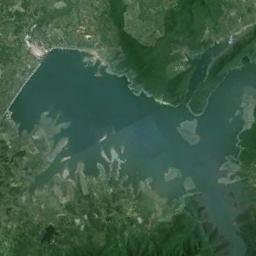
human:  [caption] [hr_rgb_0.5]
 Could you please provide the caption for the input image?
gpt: Many trees are around the lake .

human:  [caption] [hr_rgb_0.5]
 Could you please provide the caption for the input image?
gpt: The lake with a winding bank lies in a mountainous area covered with vegetation and the water is deep green .

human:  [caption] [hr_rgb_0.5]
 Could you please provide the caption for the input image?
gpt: An irregularly shaped pale blue lake surrounded by mountains with green vegetation .

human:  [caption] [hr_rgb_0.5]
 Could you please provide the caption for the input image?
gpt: The lakes in the picture vary in size .

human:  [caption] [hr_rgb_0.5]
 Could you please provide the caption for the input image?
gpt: There are green land around the lake .